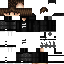
A male human skin with dark skin, wearing brown long hair dressed in a black hoodie and black pants, featuring a closed mouth.